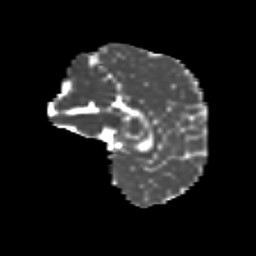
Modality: MD
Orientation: sagittal
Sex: male
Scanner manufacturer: siemens
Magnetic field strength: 3 T
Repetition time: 5 s
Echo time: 0.071 s